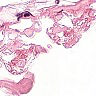
Metastatic tissue present: no